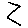
Label: zigzag